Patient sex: M
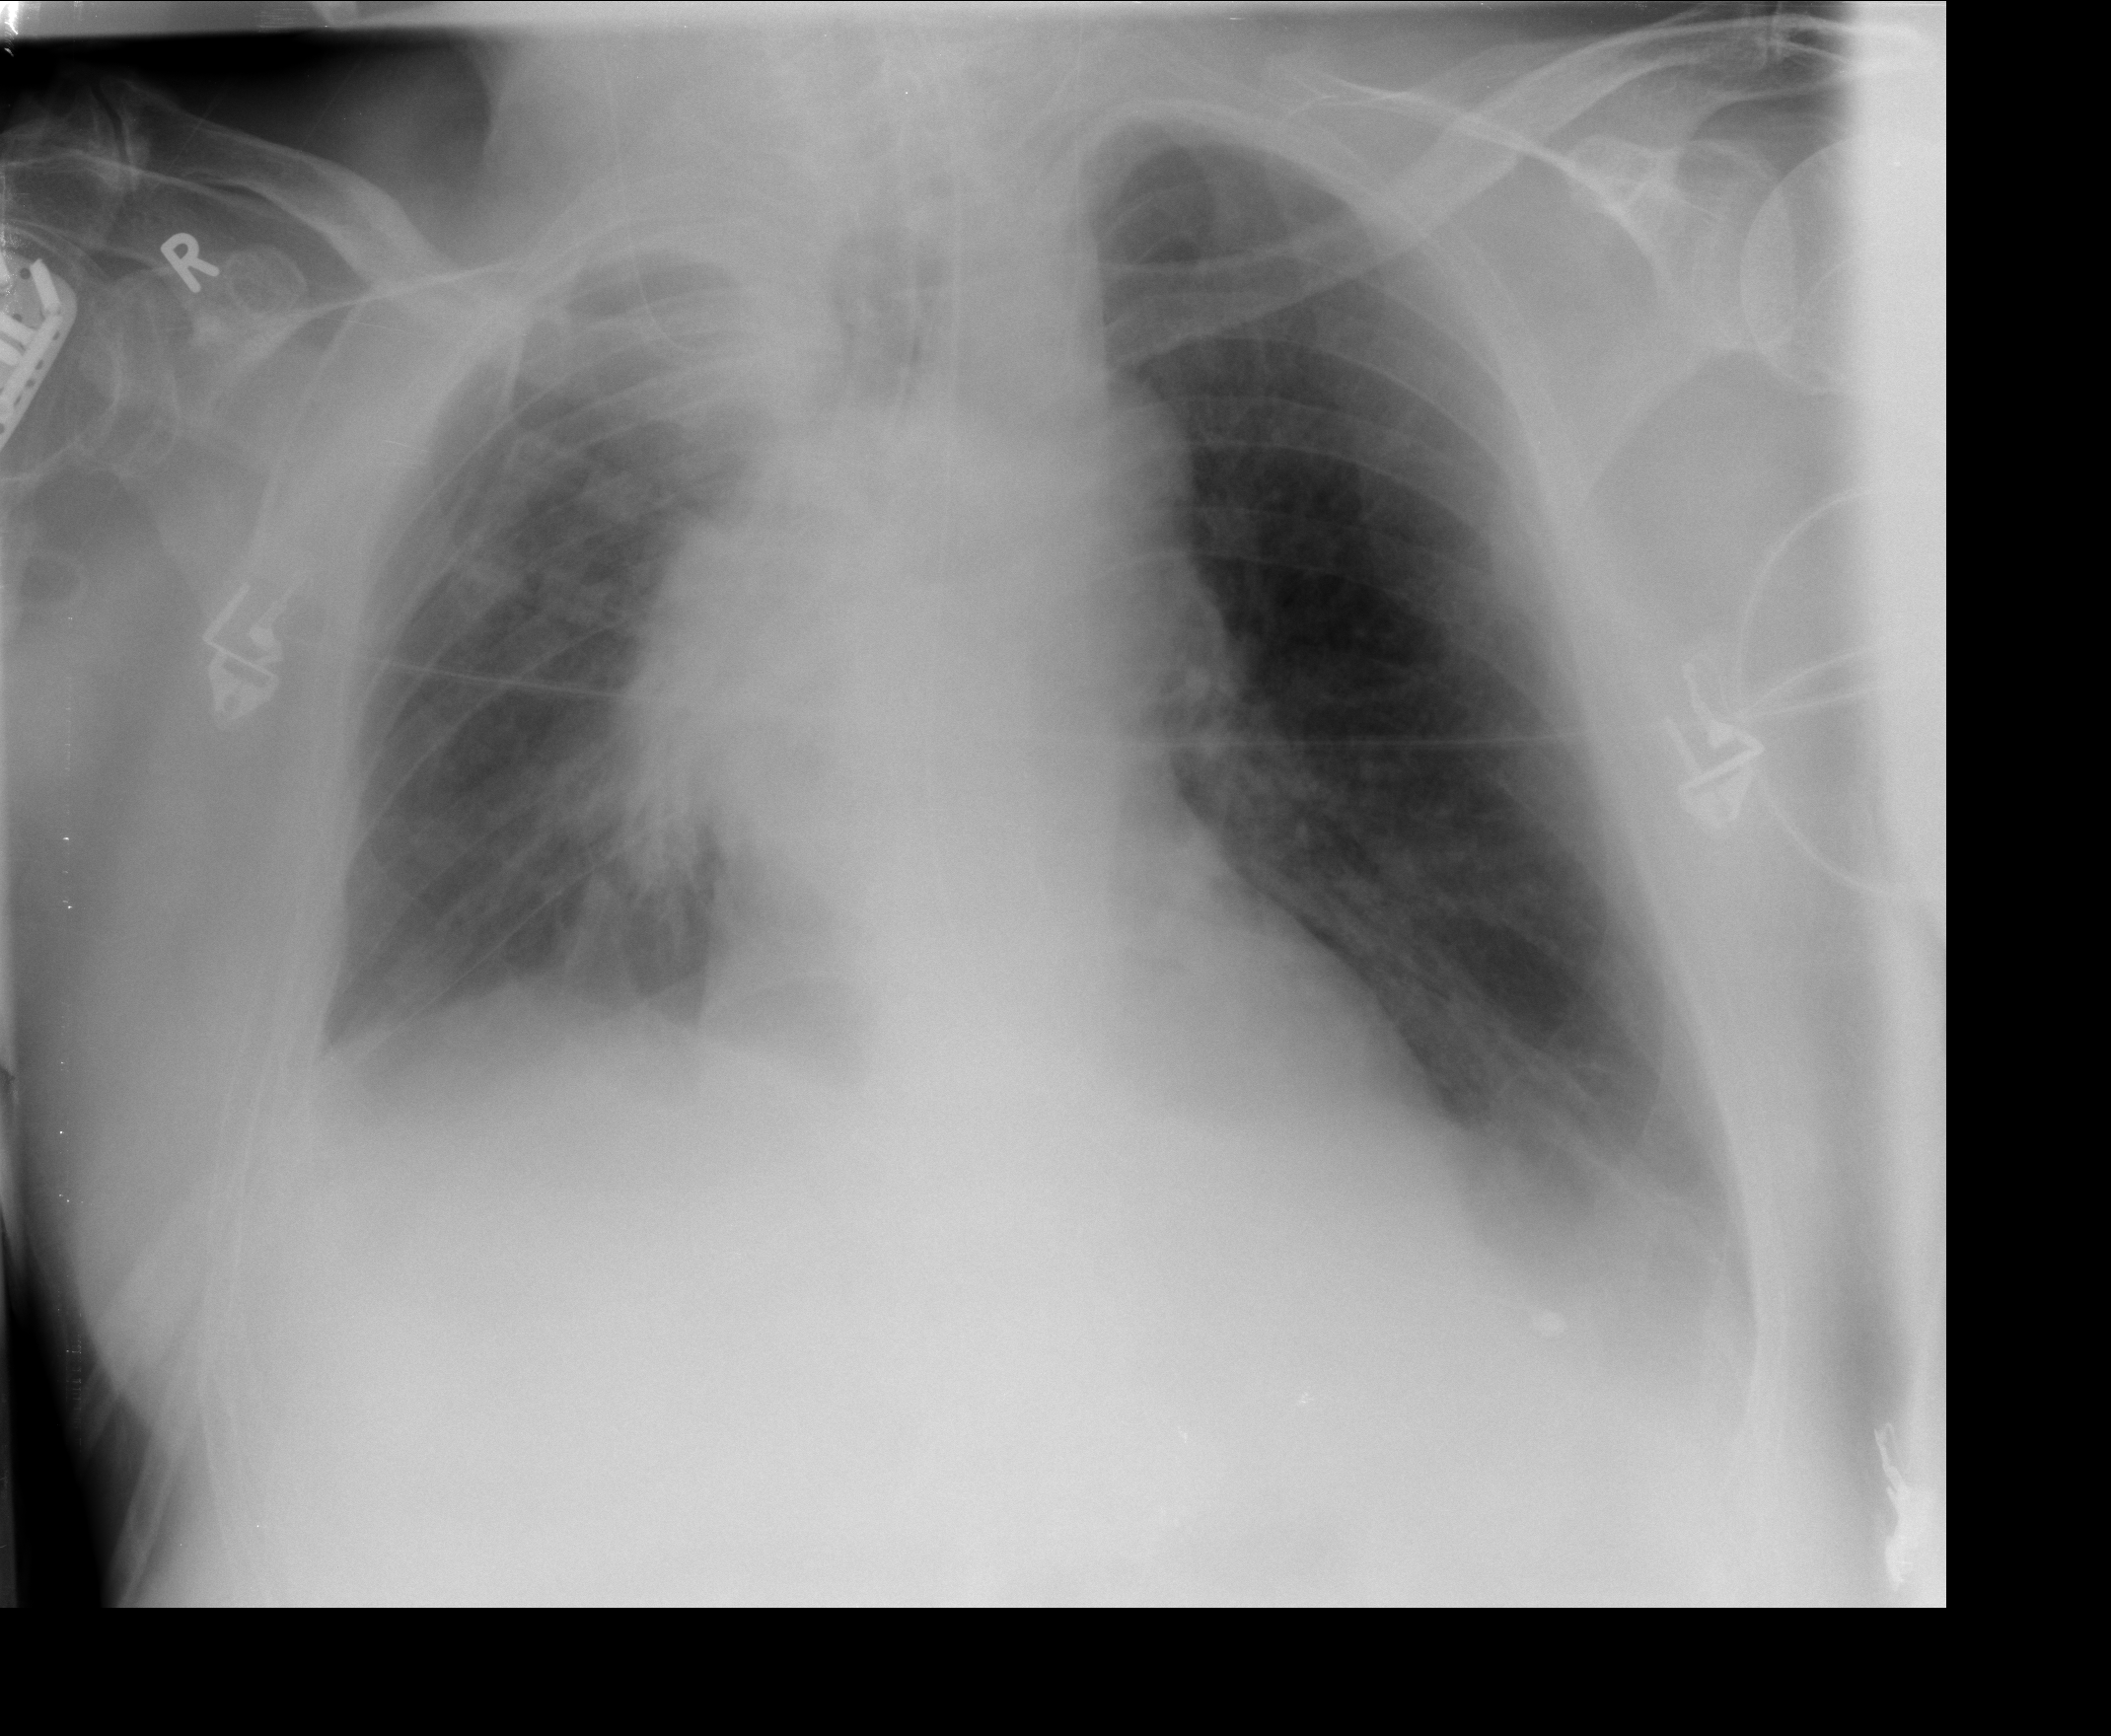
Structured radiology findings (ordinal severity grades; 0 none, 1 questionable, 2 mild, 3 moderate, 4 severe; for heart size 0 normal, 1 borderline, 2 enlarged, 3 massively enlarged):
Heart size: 1
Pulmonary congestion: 1
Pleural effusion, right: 1
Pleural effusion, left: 2
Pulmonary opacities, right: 2
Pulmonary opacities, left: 2
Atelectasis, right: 2
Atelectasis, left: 2